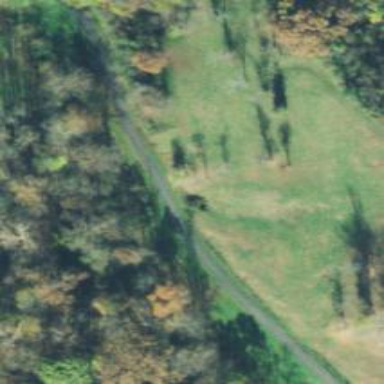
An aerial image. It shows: Driveway leading to service road.